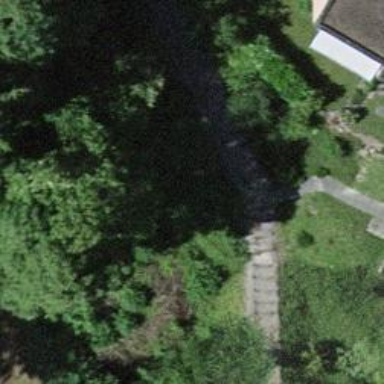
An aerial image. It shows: Gravel steps.